Question: I have created an activity that uses a canvas on which I can draw.
Within the activity, I need to retrieve data from a table that I have created elsewhere.
In other activities, I have used the database handler below and it works fine.
In this it does not, I think because I have extended imageview (required for the canvas) rather than extending Activity.
Thank you in advance for any help....
Here is my code:
'''
public class examplecanvas extends ImageView {
float xPos, yPos;
private PointF point;
private Paint paint = new Paint();
public examplecanvas(Context context) {
super(context);
}
public examplecanvas(Context context, AttributeSet attrs) {
super(context, attrs);
}
public examplecanvas(Context context, AttributeSet attrs, int defStyle) {
super(context, attrs, defStyle);
}
@Override
public boolean onTouchEvent(@NonNull MotionEvent event) {
float x = event.getX();
float y = event.getY();
}
return true;
}
@Override
protected void onDraw(@NonNull Canvas canvas) {
super.onDraw(canvas);
if (point != null) {
canvas.drawCircle(point.x, point.y, 100, paint);
canvas.save();
}
}
public void getmydata() {
String parenta = "parent"
myDBhandler1 dbHandler;
dbHandler = new myDBhandler1(examplecanvas.this, null, null, 1); <<<<HERE IS THE ERROR
}
}
'''
...and this is the error I get:

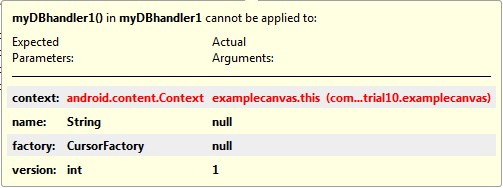
Answer: Your database handler requires a context, so you could pass
'''
new myDbHandler1(getContext(), ...);
'''